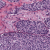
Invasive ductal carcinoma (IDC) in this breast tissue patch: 0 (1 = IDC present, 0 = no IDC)